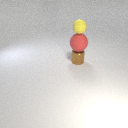
small yellow rubber sphere above large red rubber sphere